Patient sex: F
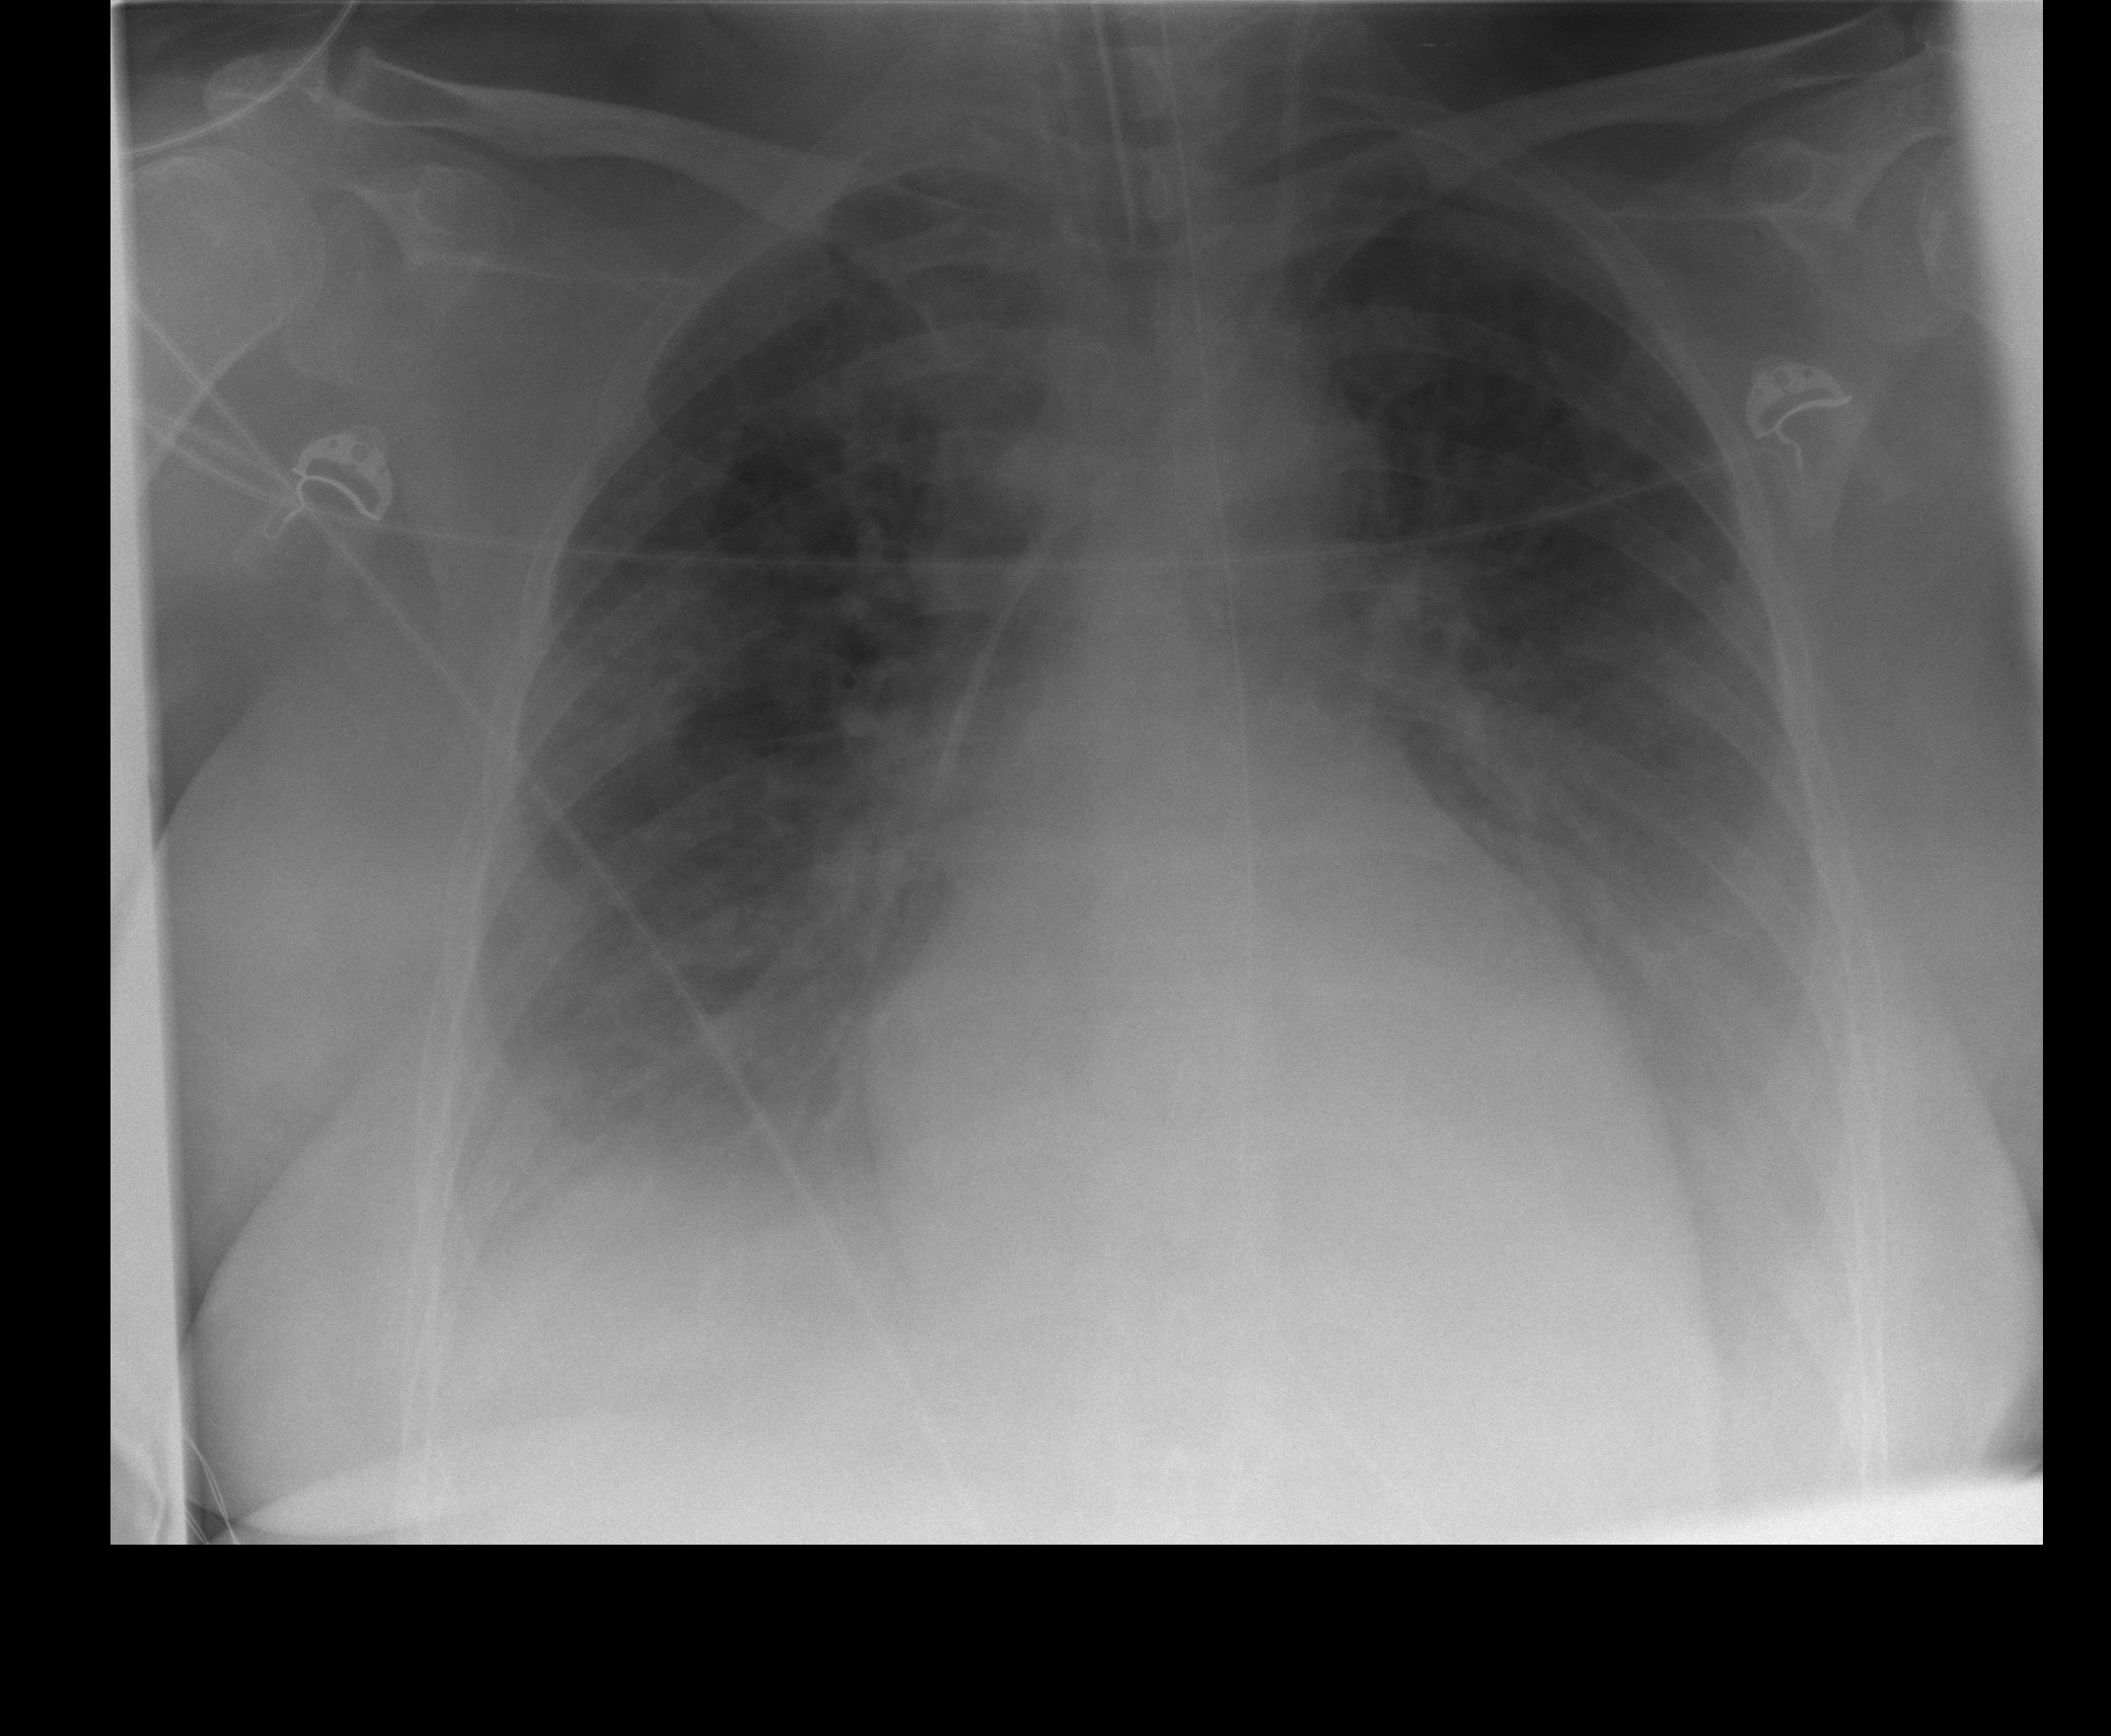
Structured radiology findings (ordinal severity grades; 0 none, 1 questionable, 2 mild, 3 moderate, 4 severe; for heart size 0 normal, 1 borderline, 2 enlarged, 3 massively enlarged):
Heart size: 2
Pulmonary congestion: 2
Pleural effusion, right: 3
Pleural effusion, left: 2
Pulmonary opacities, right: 2
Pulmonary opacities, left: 2
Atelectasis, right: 2
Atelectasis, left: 2